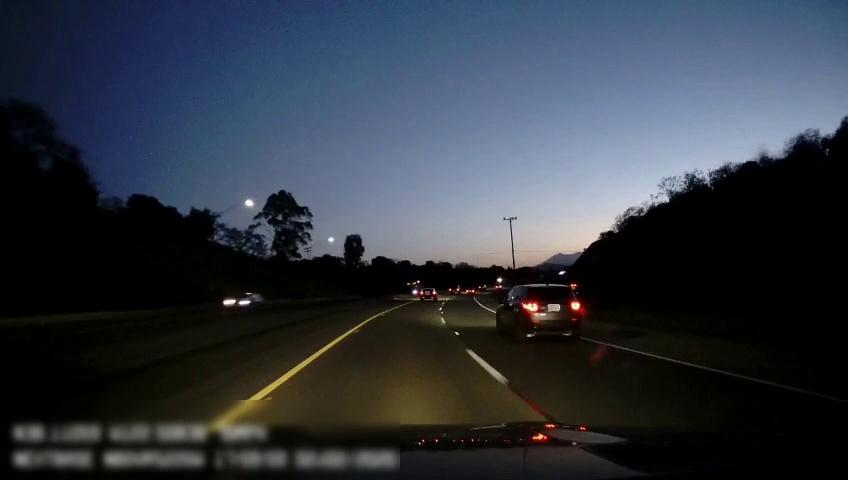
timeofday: Dusk/Dawn/Twilight
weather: Sunny
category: Drivable Space
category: Vehicles | Car
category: Vehicles | Car
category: Vehicles | Car
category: Vehicles | Car
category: Vehicles | Car
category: Lanes | Current Lane
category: Lanes | Current Lane
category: Lanes | Alternate Lane